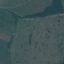
Land use / land cover: Pasture